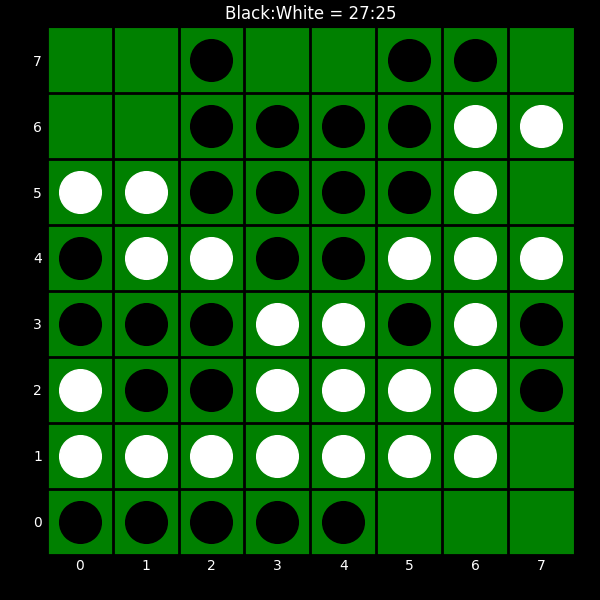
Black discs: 27
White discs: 25